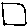
Label: square